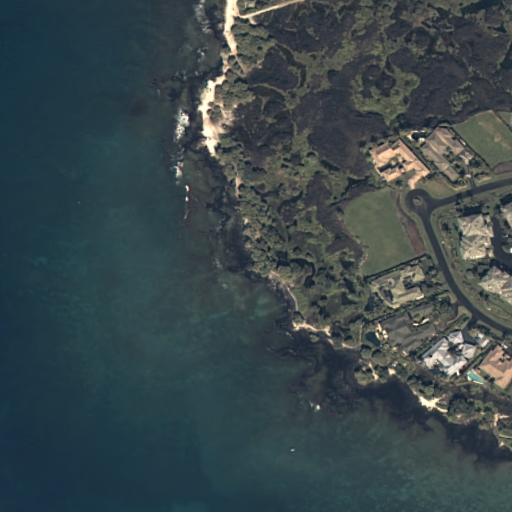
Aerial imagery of cape in Hawaii named Anaehoomalu Point containing only unknown